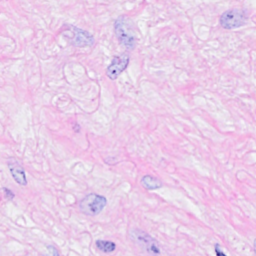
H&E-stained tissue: Breast